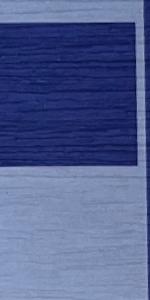
Label: Empty